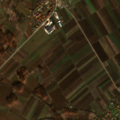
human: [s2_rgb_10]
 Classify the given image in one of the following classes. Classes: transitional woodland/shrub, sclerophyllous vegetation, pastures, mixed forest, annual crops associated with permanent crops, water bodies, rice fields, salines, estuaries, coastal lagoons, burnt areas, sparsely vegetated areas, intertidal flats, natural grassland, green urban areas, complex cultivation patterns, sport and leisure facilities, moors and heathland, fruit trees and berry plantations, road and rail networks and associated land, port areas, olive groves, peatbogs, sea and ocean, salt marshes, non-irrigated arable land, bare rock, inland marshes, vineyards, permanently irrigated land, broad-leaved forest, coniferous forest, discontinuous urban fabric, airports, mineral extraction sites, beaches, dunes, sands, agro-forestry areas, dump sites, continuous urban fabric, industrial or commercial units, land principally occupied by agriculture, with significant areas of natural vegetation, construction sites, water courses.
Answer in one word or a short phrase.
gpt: discontinuous urban fabric, fruit trees and berry plantations, complex cultivation patterns, land principally occupied by agriculture, with significant areas of natural vegetation